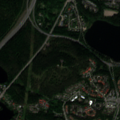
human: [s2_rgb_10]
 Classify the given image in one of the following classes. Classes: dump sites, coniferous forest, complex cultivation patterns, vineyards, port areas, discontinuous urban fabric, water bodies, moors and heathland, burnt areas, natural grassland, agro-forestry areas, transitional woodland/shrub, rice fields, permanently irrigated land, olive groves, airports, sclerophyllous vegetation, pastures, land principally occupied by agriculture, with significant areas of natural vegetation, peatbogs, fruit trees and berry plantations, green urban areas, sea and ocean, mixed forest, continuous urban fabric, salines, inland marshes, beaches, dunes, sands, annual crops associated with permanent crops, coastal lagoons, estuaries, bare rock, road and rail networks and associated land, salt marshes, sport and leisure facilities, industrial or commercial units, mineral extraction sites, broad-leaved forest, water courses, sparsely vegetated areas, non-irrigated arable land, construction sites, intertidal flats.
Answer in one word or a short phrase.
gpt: discontinuous urban fabric, coniferous forest, mixed forest